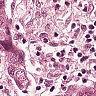
Metastatic tissue present: yes